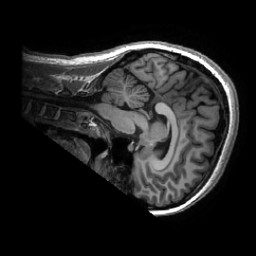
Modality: T1w
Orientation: sagittal
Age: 30
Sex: female
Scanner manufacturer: ge
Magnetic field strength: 3 T
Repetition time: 0.0073 s
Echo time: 0.003 s